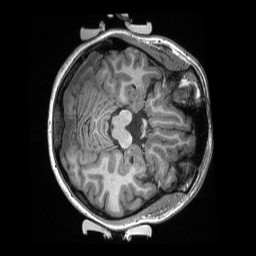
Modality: T1w
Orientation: axial
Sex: female